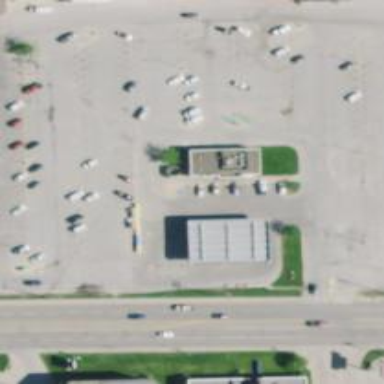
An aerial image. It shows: Convenience shop.